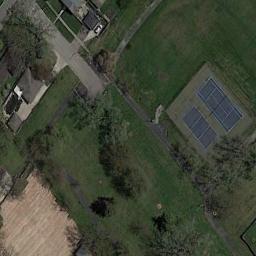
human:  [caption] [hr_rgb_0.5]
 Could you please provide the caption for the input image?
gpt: Tennis court on the lawn with sparse trees and buildings next to it .

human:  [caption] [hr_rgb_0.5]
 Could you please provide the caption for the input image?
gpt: Many trees are near the tennis court .

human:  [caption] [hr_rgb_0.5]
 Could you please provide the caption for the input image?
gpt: There is a tennis court on the upper right .

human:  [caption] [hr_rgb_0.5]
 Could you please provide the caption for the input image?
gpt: The tennis court is on the grass next to some trees .

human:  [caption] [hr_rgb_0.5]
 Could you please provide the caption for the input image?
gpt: The tennis courts are on a green meadow .